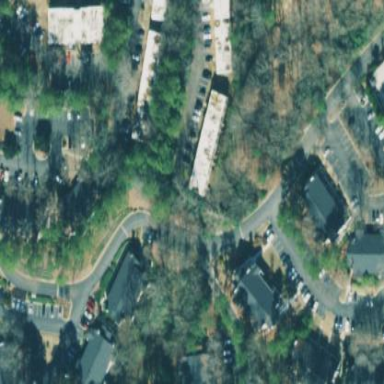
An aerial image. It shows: Condominium in residential area.